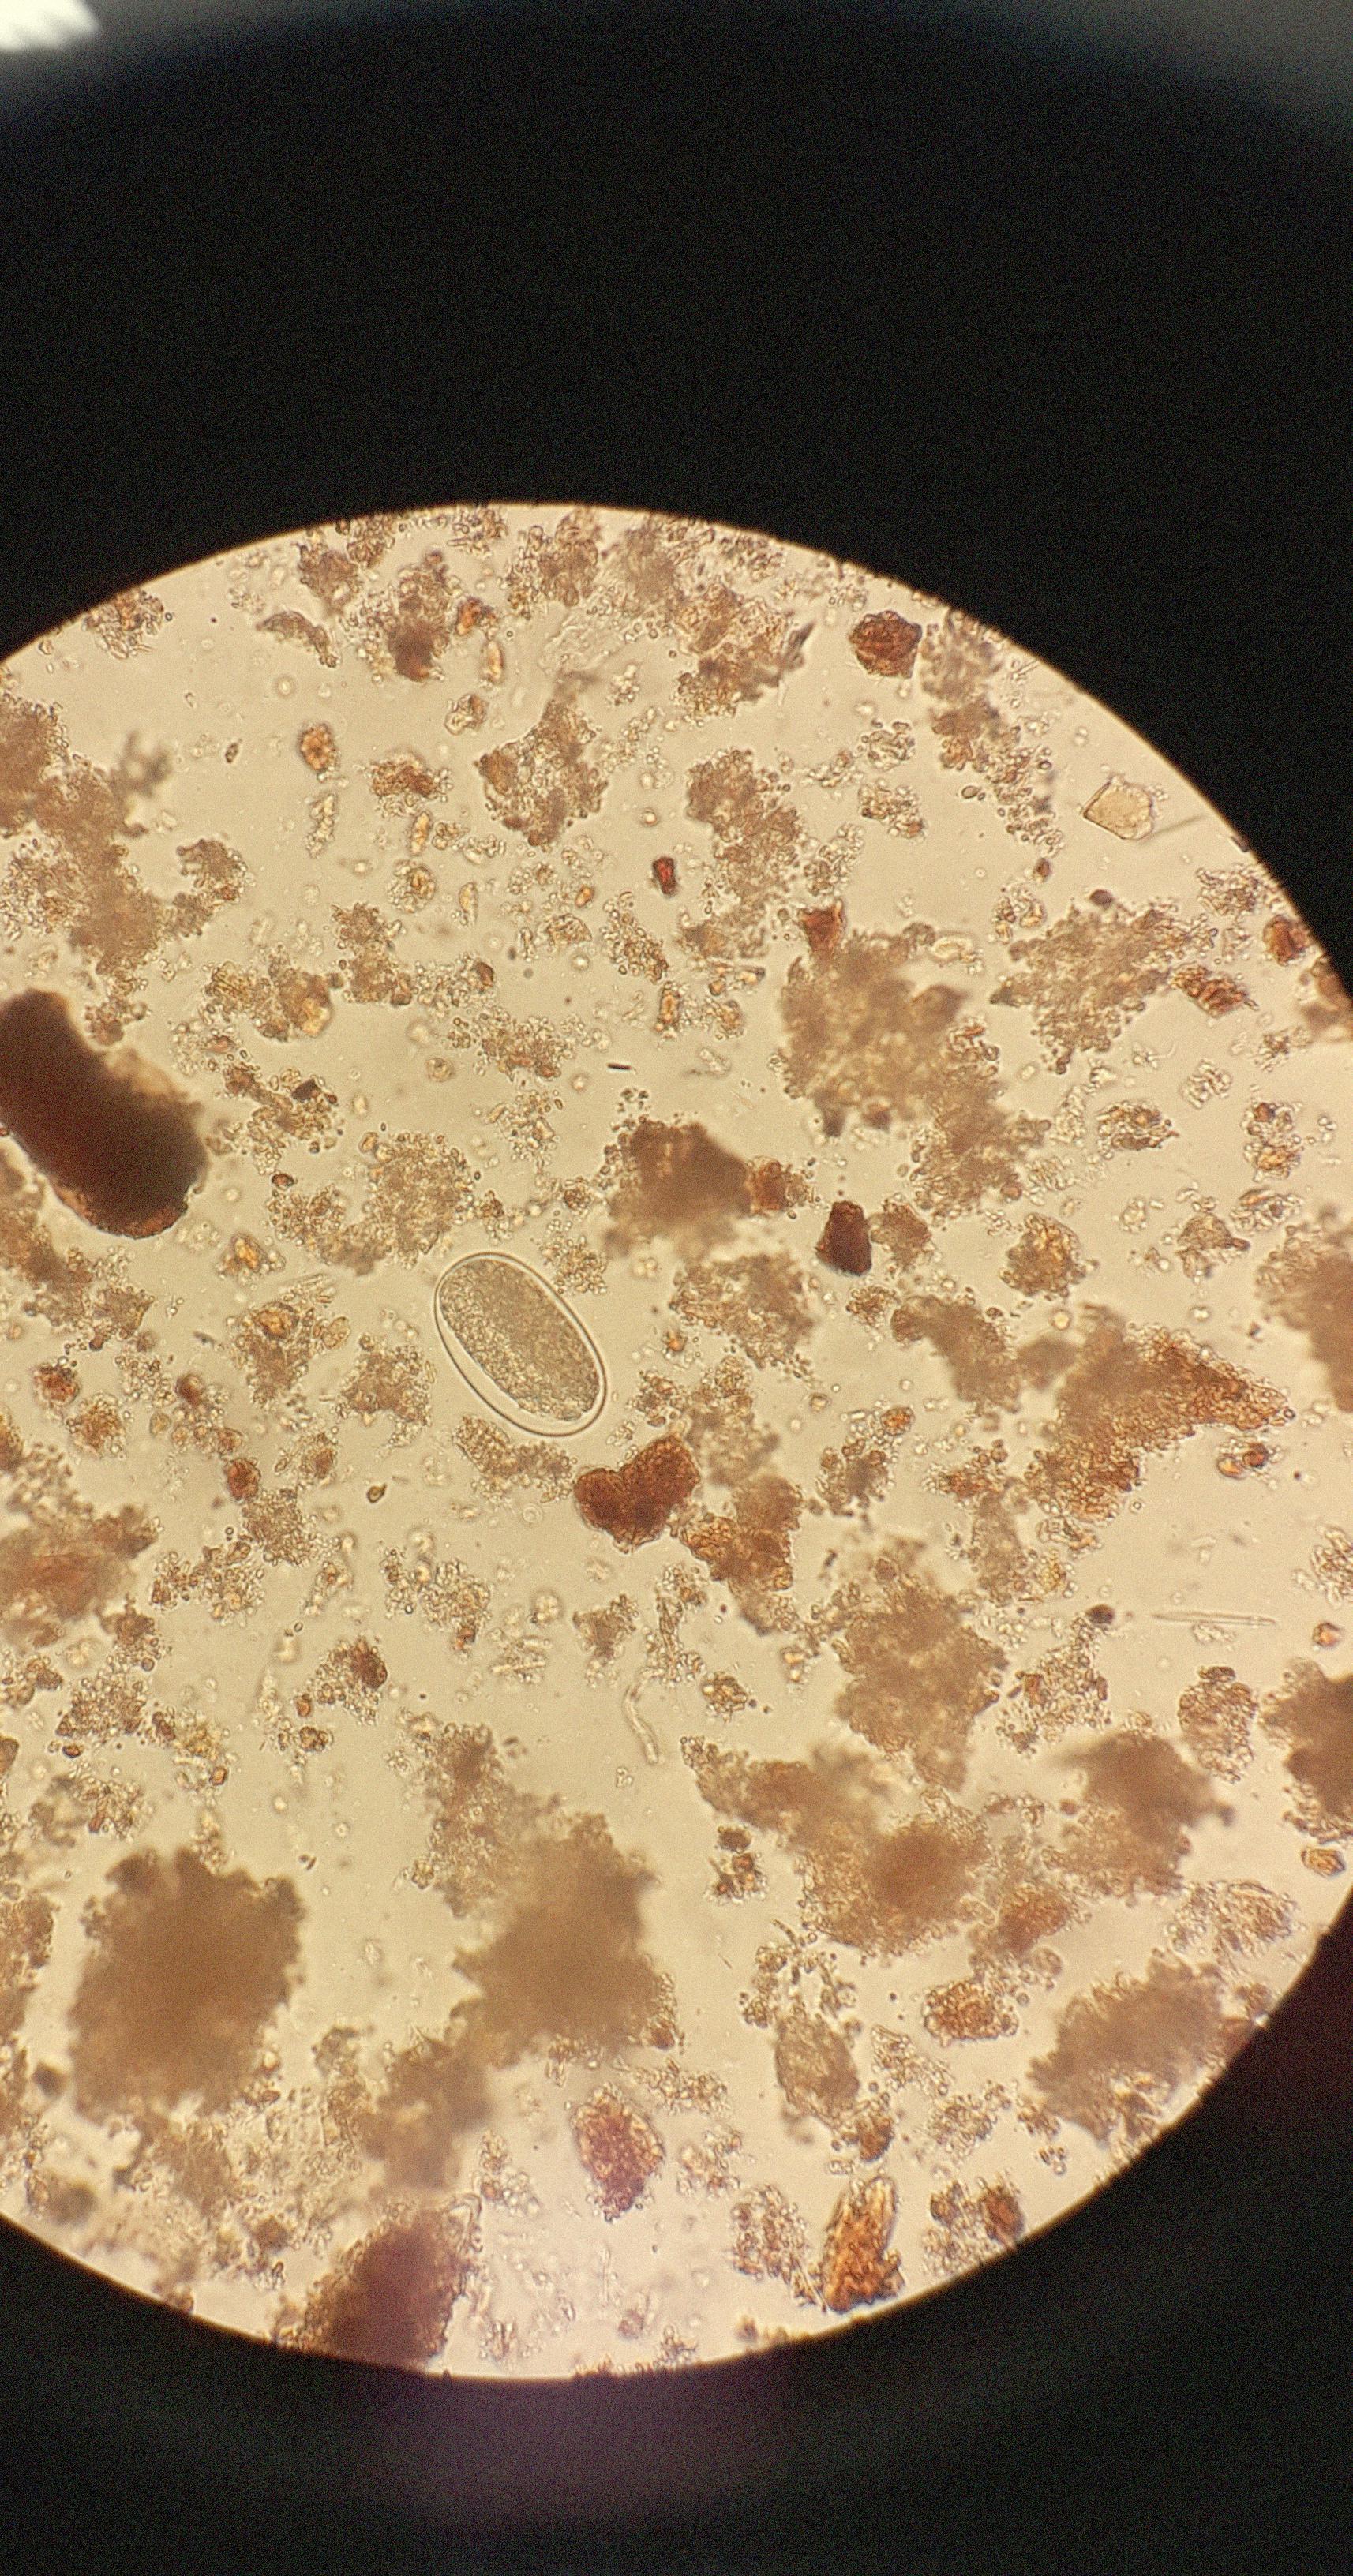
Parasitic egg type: Hookworm egg